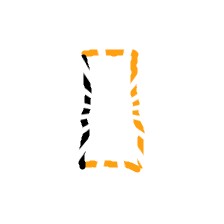
Shape: rectangle